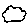
Label: cloud